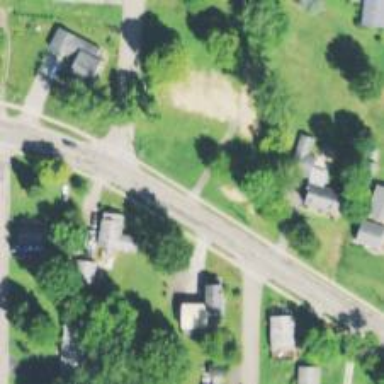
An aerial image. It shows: Unmarked crossing on the road.